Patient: sex M, age 66
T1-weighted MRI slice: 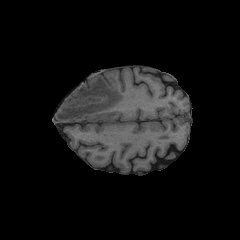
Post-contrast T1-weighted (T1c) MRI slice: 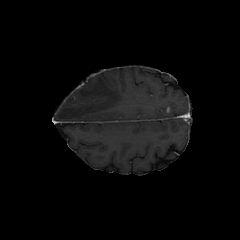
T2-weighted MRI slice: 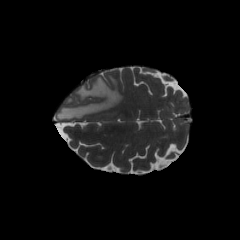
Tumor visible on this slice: yes
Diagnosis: Glioblastoma, IDH-wildtype
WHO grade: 4